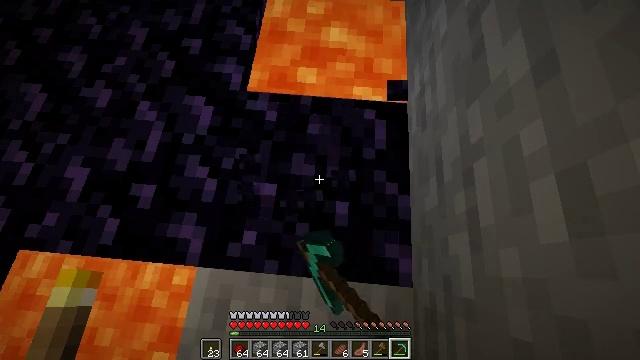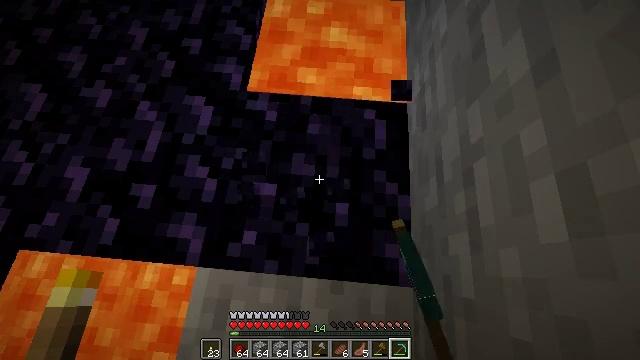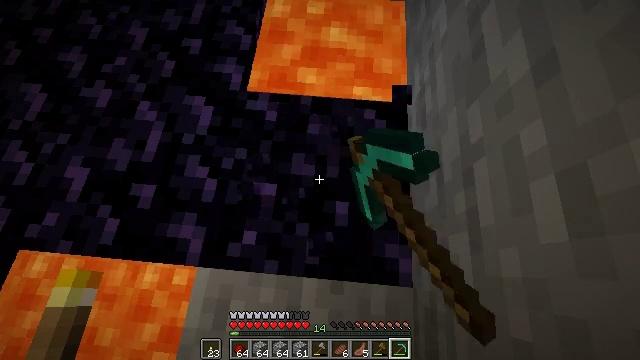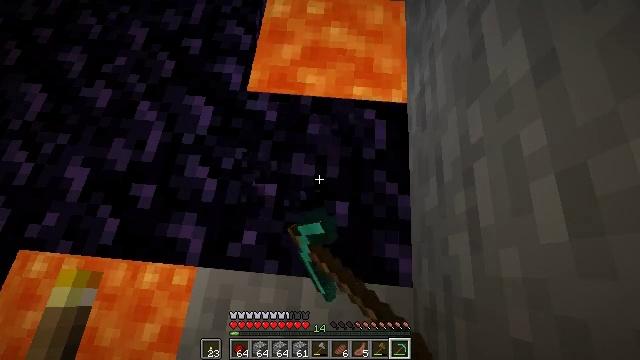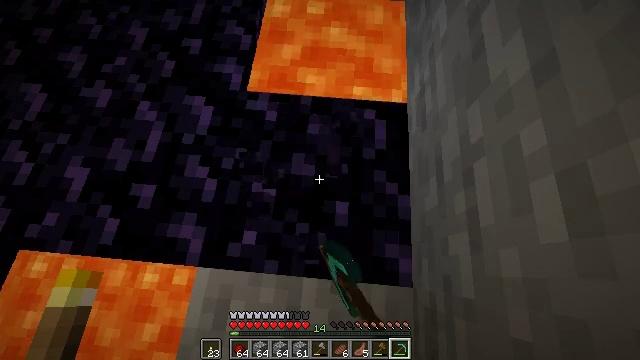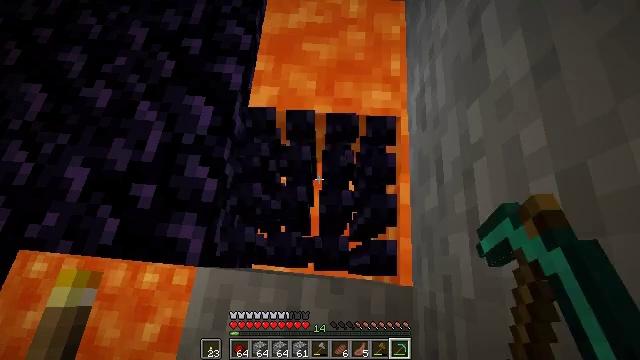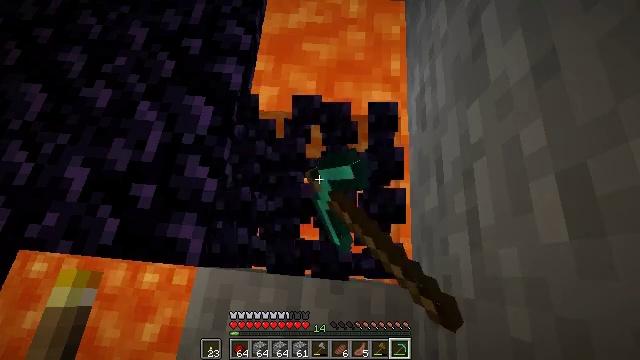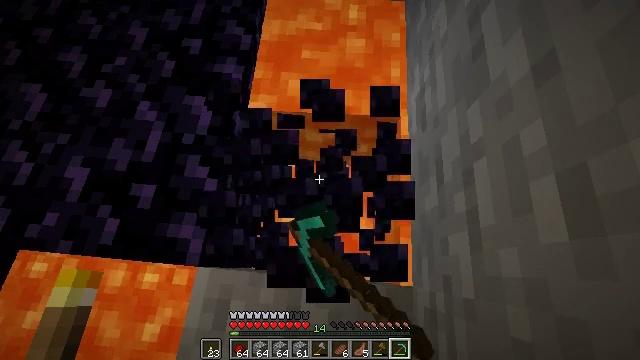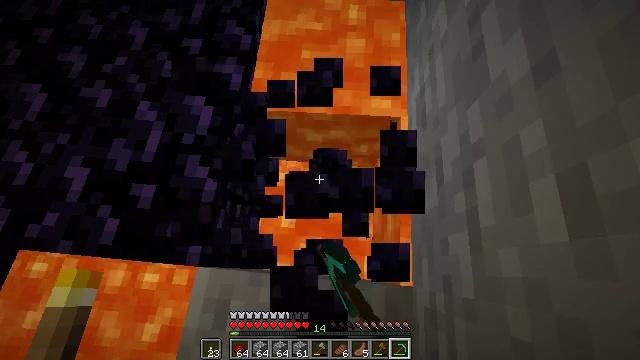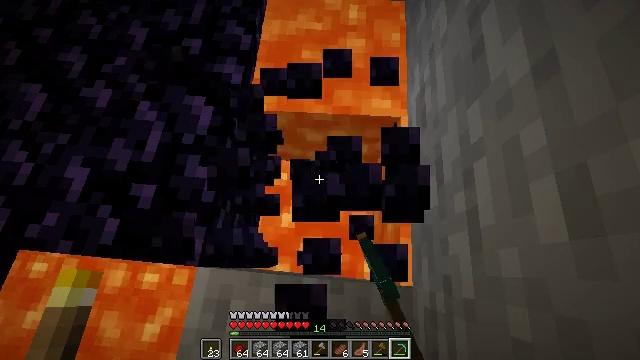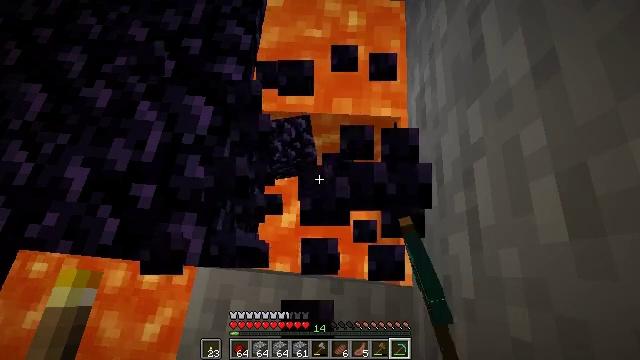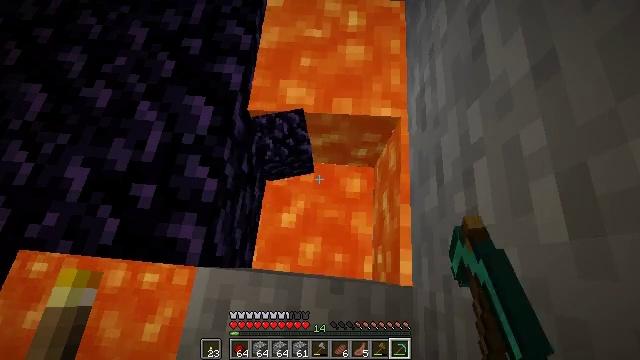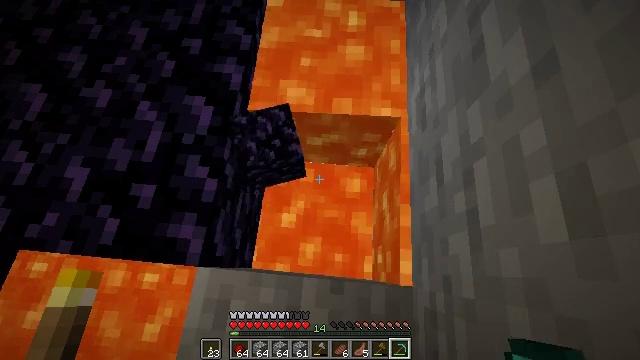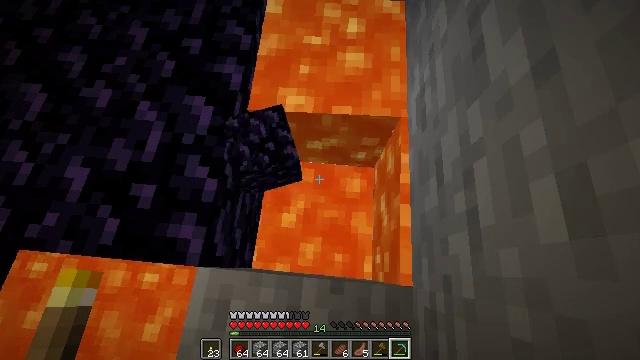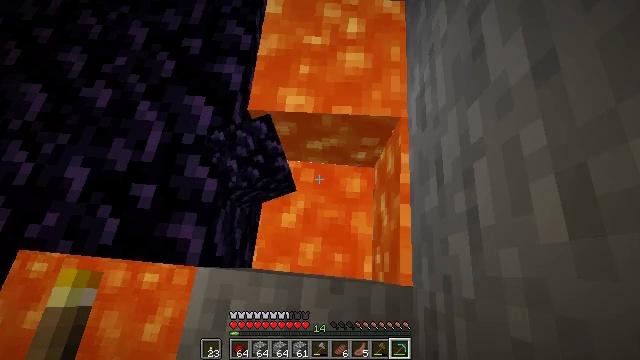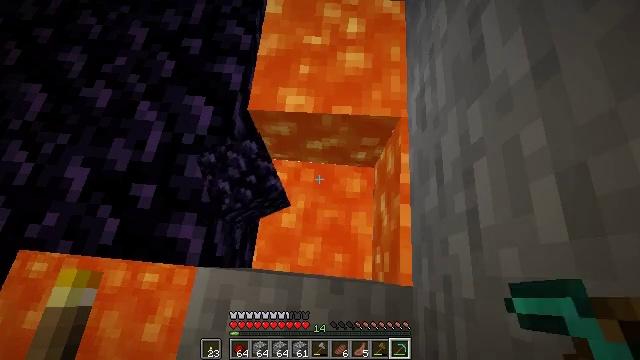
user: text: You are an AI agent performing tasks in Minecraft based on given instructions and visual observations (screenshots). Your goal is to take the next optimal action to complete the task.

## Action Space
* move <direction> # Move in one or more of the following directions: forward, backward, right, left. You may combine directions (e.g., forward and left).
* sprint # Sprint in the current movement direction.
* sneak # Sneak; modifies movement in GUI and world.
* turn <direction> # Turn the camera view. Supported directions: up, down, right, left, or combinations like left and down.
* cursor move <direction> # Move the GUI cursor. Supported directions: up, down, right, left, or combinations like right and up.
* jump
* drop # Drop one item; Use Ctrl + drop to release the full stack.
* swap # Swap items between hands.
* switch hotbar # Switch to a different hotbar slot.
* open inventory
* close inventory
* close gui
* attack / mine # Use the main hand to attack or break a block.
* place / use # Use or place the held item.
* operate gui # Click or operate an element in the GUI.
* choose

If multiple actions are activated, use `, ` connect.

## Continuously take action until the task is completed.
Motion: motion action
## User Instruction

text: Collect obsidian for crafting.
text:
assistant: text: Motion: sneak, attack / mine
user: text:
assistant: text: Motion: sneak, attack / mine
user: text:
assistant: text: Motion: sneak, attack / mine
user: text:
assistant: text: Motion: sneak, attack / mine
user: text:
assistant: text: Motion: sneak, attack / mine
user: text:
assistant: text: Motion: sneak, attack / mine
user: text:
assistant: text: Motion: sneak, attack / mine
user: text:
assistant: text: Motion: sneak, attack / mine
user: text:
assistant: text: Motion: sneak, attack / mine
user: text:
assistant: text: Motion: sneak, attack / mine
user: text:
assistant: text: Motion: sneak, attack / mine
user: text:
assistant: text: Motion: sneak, attack / mine
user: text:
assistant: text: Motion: sneak, attack / mine
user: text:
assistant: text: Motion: sneak, attack / mine
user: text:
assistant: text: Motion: sneak, attack / mine
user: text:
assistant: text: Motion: sneak, attack / mine
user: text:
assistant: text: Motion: sneak
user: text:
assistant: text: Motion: sneak
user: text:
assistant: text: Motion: sneak
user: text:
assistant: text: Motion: sneak
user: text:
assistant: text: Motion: sneak, turn left
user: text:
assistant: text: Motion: sneak, turn left
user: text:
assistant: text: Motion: sneak, turn left
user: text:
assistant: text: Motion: sneak, turn left
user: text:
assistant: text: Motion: sneak
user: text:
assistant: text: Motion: sneak, turn left
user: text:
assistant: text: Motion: sneak, turn left
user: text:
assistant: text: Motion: sneak, turn left
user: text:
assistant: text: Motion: sneak, turn left and up
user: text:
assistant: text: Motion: sneak, turn left and up